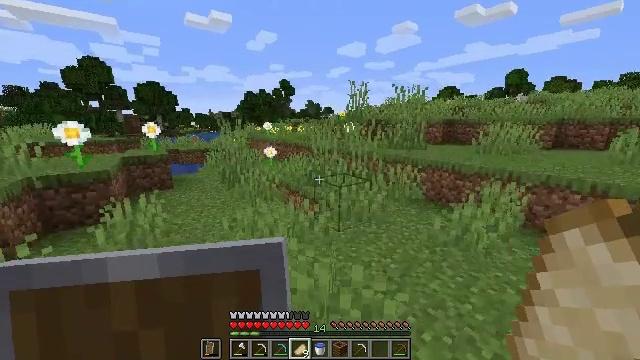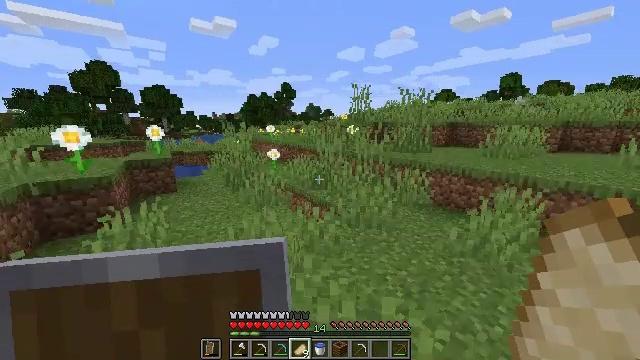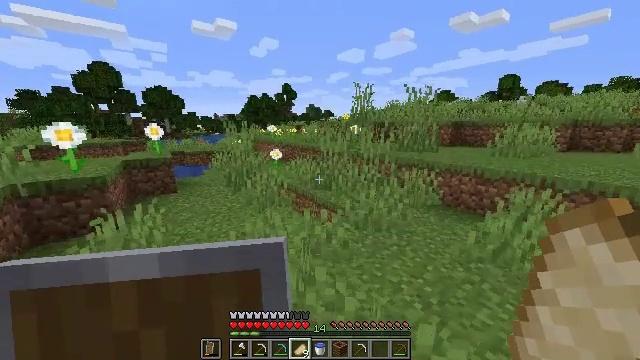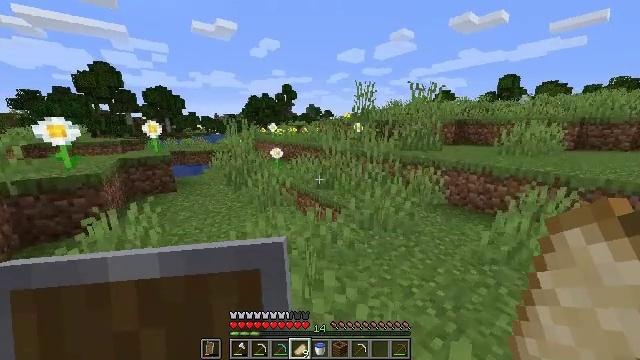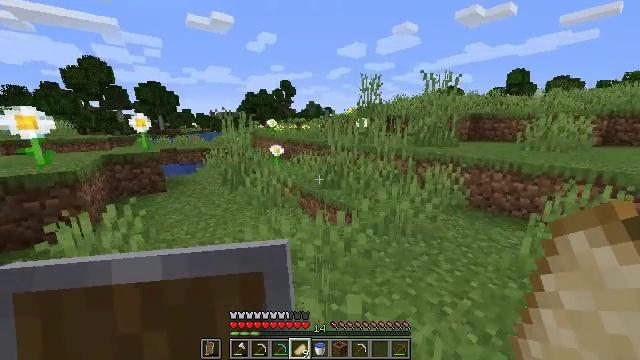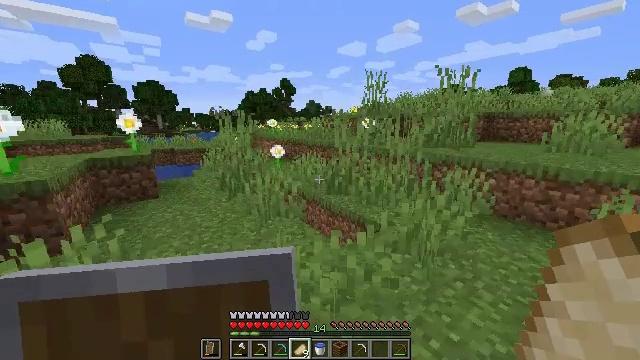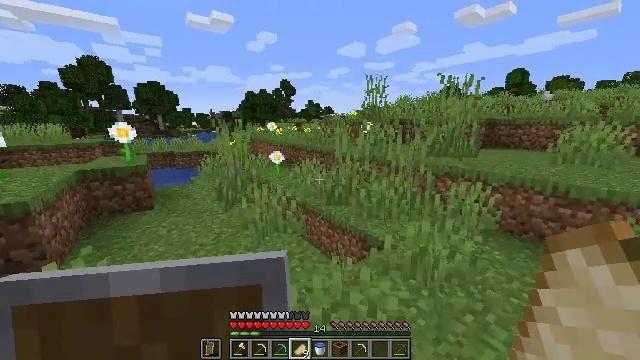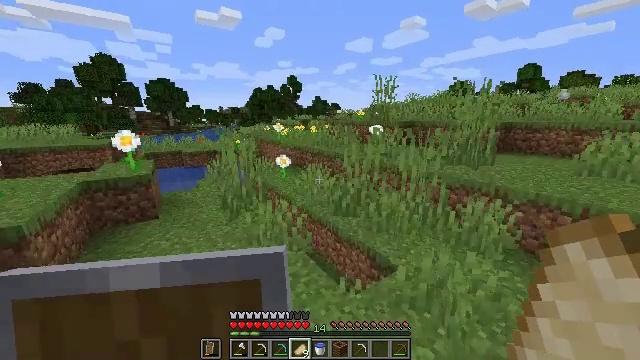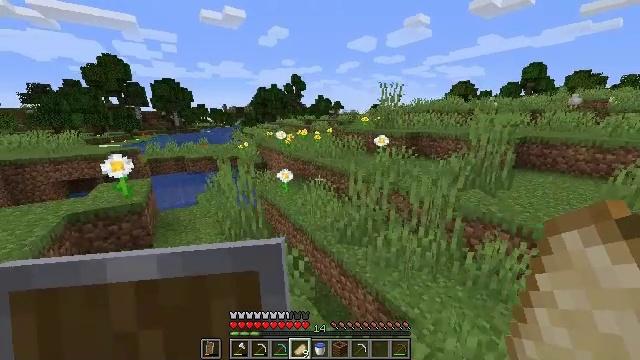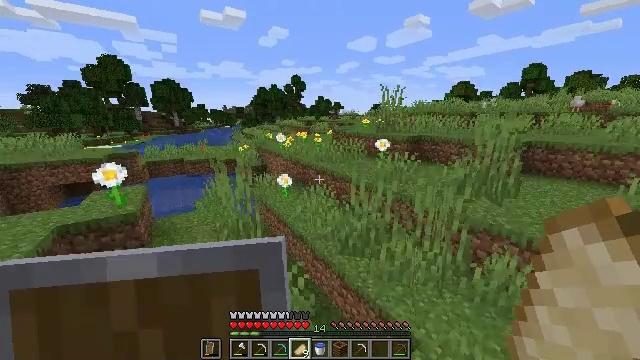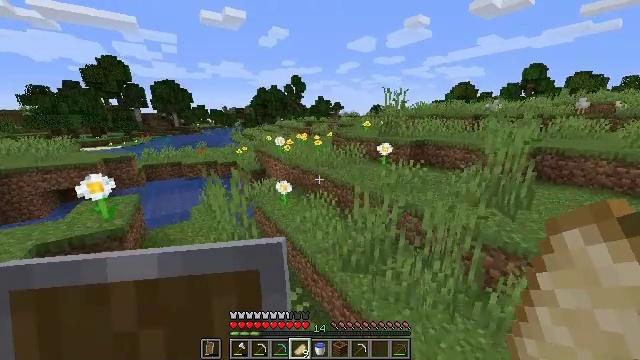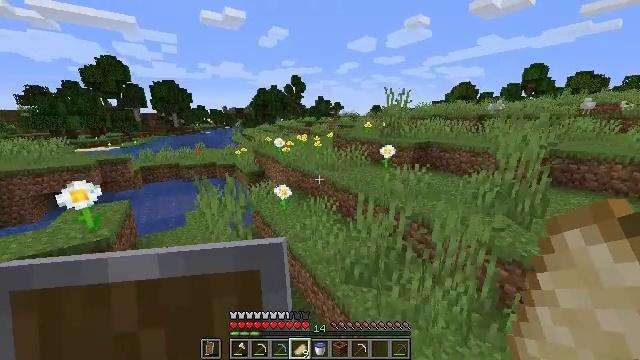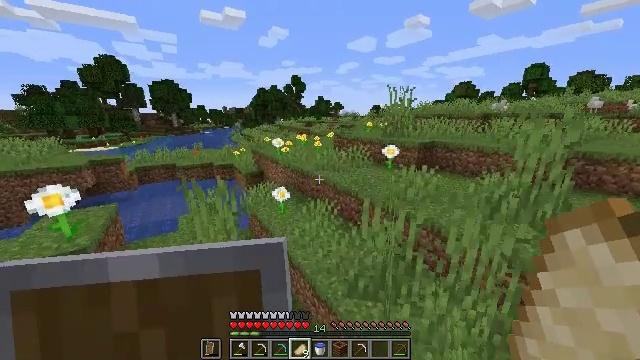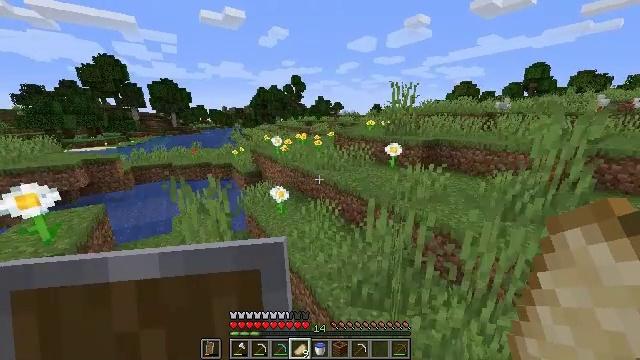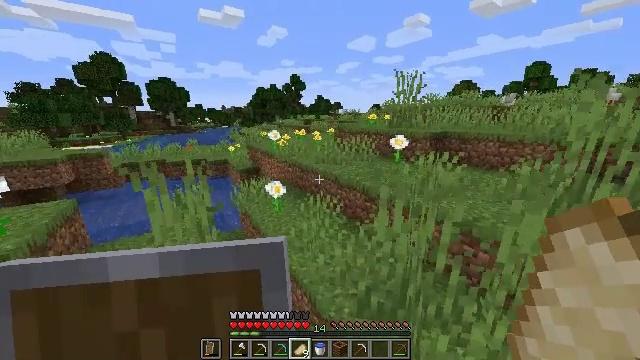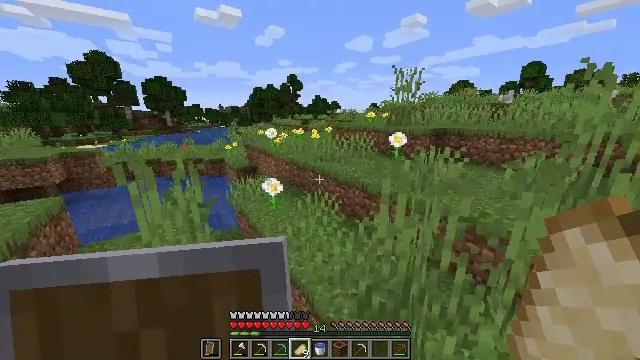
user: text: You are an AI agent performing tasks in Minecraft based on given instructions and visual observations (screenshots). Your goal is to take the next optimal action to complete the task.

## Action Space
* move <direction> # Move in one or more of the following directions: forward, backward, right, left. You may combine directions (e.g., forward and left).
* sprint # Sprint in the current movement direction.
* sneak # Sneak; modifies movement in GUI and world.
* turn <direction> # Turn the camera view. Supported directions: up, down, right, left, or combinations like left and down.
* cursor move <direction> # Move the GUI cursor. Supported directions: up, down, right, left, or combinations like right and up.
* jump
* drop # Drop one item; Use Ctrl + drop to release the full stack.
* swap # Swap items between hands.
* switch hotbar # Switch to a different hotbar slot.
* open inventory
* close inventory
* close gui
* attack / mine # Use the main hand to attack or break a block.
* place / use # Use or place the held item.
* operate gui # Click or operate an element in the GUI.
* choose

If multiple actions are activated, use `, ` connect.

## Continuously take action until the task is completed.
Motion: motion action
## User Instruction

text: Remove a cooked porkchop from the inventory.
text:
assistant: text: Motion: move forward, sprint, jump
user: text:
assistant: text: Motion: move forward, sprint, jump
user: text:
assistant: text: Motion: move forward, sprint, jump
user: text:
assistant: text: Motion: move forward, sprint, jump
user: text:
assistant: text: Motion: move forward, sprint, jump
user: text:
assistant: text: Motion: move forward, sprint, jump
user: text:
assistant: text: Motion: move forward, sprint, turn left and down, jump
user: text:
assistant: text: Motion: move forward, sprint, jump
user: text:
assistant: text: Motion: move forward, sprint, jump
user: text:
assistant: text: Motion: move forward, sprint, jump
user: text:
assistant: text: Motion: move forward, sprint, jump
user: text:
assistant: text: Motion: move forward, sprint, jump
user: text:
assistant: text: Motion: move forward, sprint, jump
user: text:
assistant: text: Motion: move forward, sprint, jump
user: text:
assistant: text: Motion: move forward, sprint, jump
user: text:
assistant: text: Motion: move forward, sprint, jump
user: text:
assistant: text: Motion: move forward, sprint, jump
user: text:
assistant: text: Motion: move forward, sprint, jump
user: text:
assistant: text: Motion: move forward, sprint, jump
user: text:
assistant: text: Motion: move forward, sprint, jump
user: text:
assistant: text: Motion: move forward, sprint, jump
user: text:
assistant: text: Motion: move forward, sprint, jump
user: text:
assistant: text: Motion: move forward, sprint, jump
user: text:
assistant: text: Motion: move forward, sprint, jump
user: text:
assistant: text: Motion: move forward, sprint, jump
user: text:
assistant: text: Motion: move forward, sprint, jump
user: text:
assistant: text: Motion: move forward, sprint, turn right, jump
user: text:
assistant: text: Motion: move forward, sprint, turn right, jump
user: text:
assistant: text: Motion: move forward, sprint, turn right, jump
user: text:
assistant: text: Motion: move forward, sprint, turn right, jump